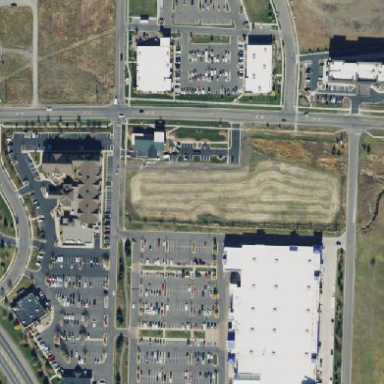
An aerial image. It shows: Retail area.